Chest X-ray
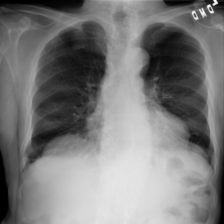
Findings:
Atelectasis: negative
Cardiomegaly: negative
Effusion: negative
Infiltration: negative
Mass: negative
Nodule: negative
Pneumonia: negative
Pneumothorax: negative
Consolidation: negative
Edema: negative
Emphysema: negative
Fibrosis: negative
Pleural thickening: negative
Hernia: negative